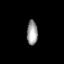
Tissue: lung
Cell type: Fibroblasts
Senescence score: 0.5661
Nuclear area (px): 262
Mean DAPI intensity: 154.042